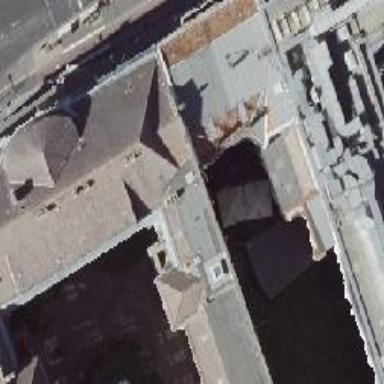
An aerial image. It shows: Building with ridge on the roof.